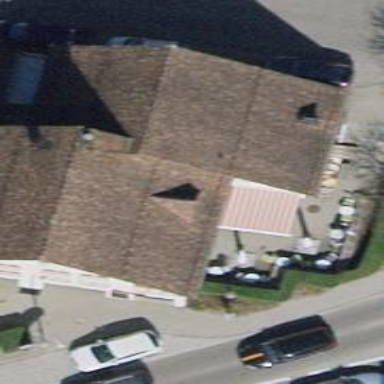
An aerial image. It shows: Café.